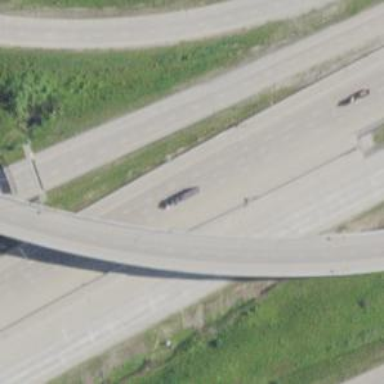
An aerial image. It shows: Bent on bridge.